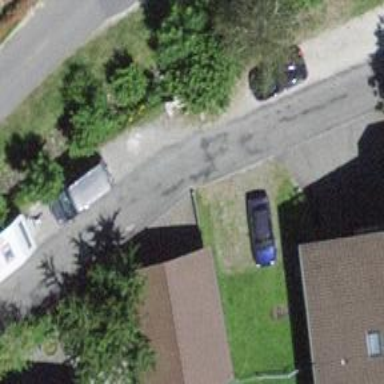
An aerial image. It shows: Smooth asphalt road in residential area.